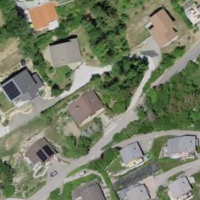
EUNIS habitat code: 54
Species observed at this site:
Geranium sanguineum